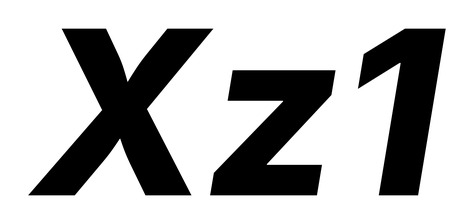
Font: Inter-Italic_ExtraBold_Italic